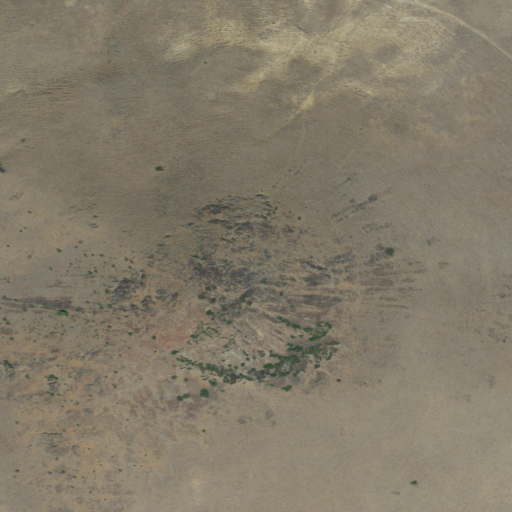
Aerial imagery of mountain in California named Marys Peak containing shrub, pasture, grassland, and evergreen forest